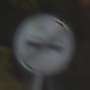
Verkehrszeichen: EndeUeberholverbot
Umgebung: Outdoor, Nature
Tageszeit: Midday
Wetter: PartlyCloudy
Licht: Natural
Jahreszeit: NotSpecified
Kontrast: HighContrast